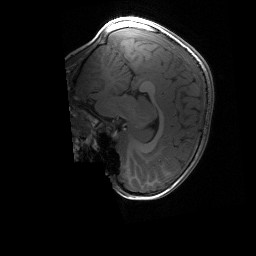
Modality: T1w
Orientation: sagittal
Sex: female
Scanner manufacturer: siemens
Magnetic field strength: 3 T
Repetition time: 1.9 s
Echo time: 0.00243 s